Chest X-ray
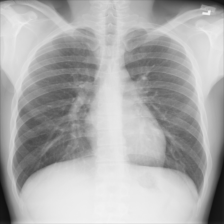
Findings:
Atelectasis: negative
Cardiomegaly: negative
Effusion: negative
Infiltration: negative
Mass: negative
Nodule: negative
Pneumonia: negative
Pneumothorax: negative
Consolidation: negative
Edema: negative
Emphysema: negative
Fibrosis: negative
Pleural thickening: negative
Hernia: negative